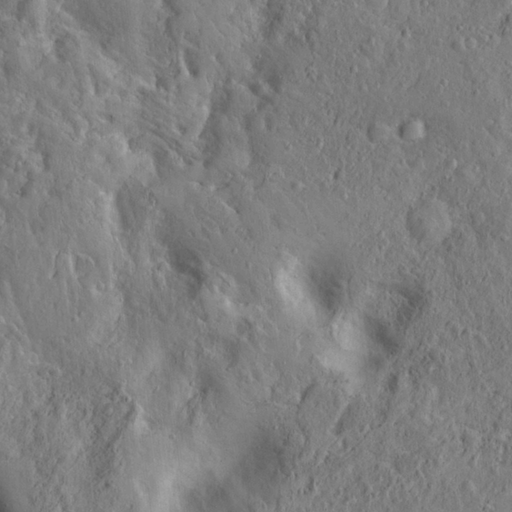
Objects detected: cone, cone, cone, cone